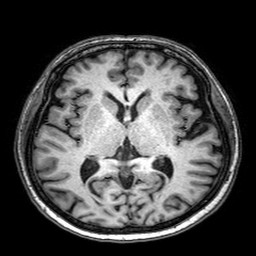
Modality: T1w
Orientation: coronal
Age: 70
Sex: female
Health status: healthy
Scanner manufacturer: philips
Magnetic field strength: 3 T